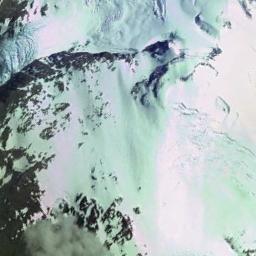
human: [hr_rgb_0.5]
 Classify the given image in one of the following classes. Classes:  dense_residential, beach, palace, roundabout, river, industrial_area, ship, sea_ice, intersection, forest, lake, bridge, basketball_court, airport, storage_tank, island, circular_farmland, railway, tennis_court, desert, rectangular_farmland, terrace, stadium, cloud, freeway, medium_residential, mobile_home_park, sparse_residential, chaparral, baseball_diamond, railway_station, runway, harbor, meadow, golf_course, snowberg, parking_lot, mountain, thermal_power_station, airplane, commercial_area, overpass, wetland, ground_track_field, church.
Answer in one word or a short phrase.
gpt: snowberg